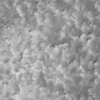
Label: not_dusty